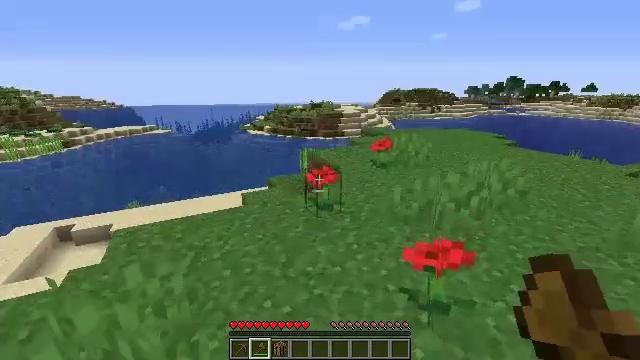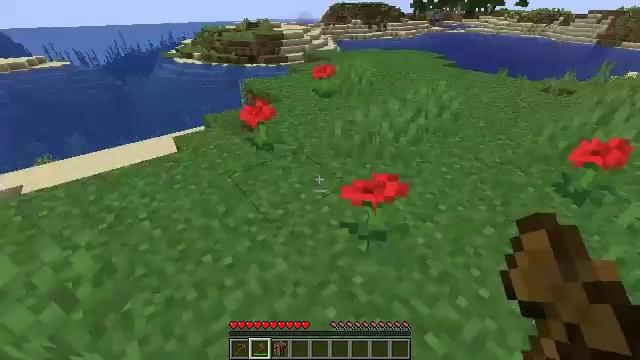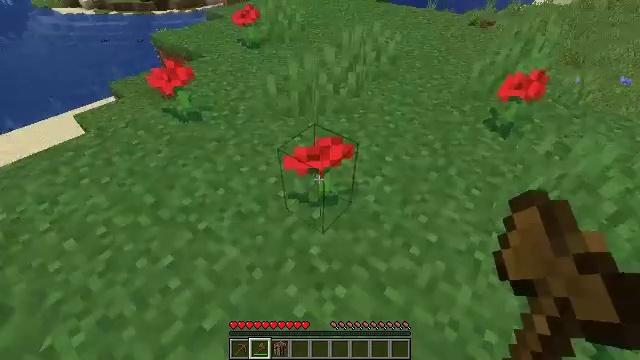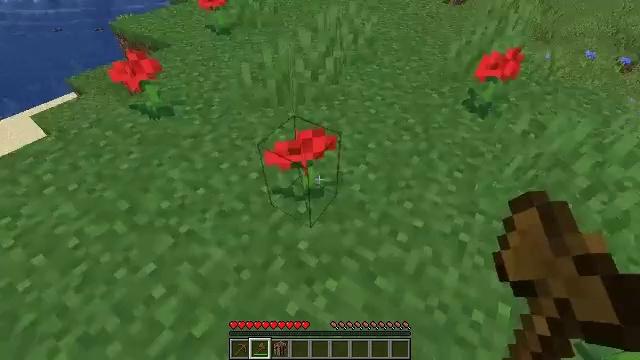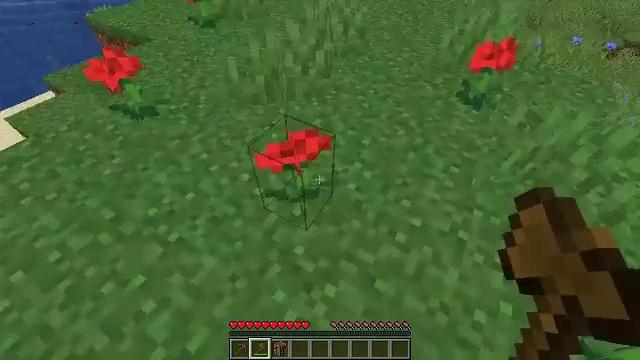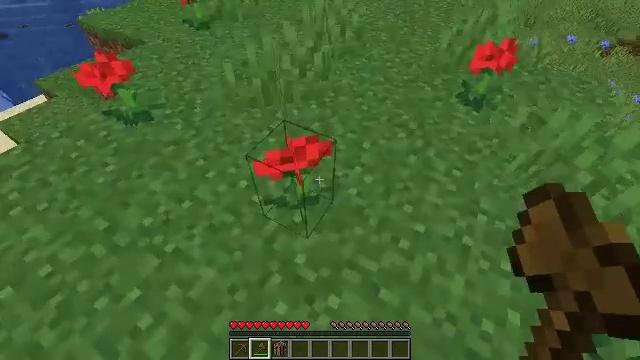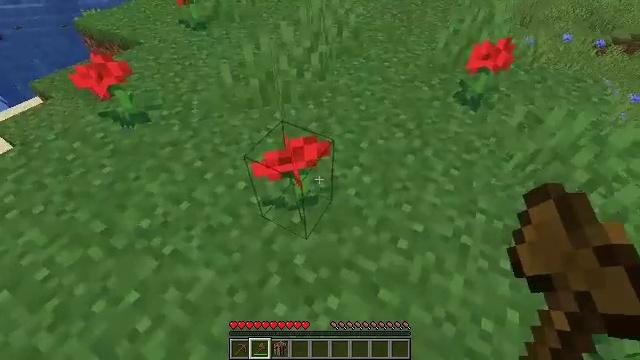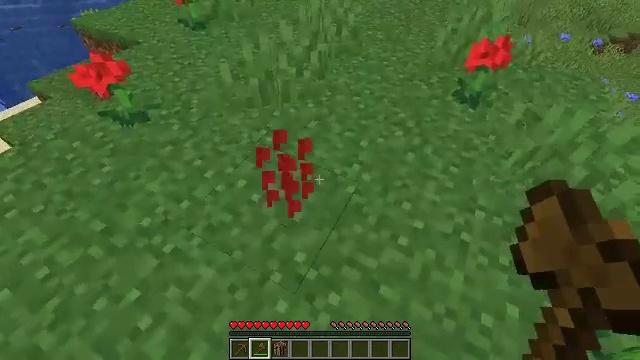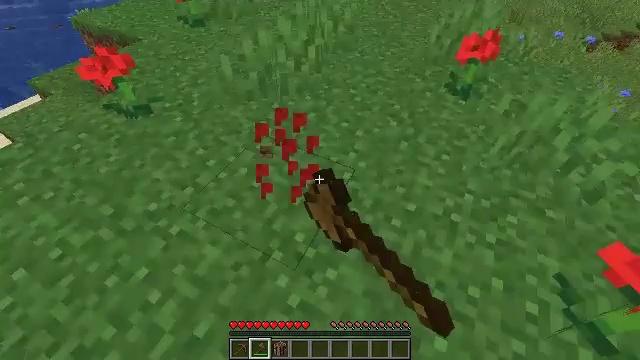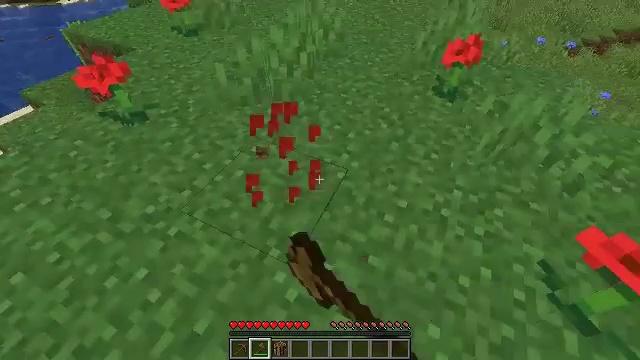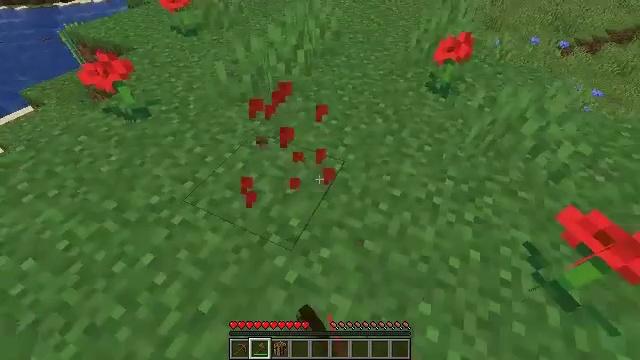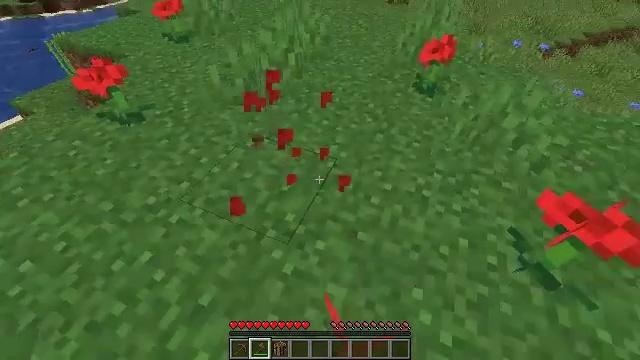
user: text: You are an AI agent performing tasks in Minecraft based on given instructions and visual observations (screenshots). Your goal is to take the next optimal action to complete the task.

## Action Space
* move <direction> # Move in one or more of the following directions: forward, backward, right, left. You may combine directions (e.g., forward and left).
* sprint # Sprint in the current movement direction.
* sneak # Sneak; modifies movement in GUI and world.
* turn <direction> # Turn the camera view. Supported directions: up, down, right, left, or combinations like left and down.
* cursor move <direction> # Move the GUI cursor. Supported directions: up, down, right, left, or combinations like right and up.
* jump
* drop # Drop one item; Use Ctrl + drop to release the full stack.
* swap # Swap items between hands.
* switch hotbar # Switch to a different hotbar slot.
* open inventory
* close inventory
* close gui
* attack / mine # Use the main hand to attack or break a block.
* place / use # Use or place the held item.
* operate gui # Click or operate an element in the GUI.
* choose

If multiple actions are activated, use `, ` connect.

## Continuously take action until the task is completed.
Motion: motion action
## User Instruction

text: Collect the poppy by clicking on it.
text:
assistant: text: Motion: move forward, turn right and down
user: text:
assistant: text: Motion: move forward, turn right and down
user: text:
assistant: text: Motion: turn right and down
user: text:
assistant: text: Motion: turn right and down
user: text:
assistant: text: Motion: no_op
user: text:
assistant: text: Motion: no_op
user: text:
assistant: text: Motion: move back, attack / mine
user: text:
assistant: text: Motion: move back, attack / mine
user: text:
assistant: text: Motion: move back, turn right and up
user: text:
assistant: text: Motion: no_op
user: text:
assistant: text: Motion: turn right and up
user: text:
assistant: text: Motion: no_op